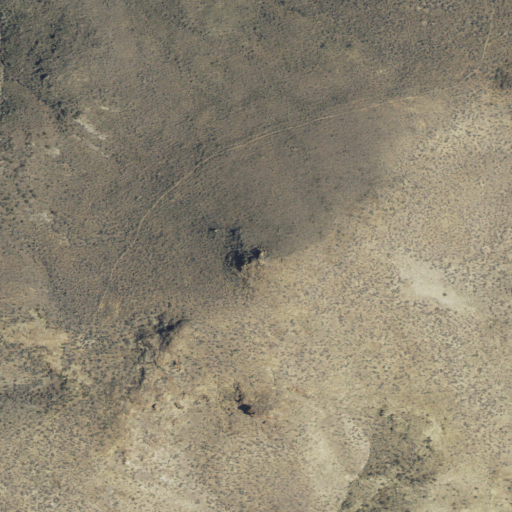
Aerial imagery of ridge(s) in Oregon named Juniper Ridge containing shrub and grassland